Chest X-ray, PA view. Patient: 66 years old, sex M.
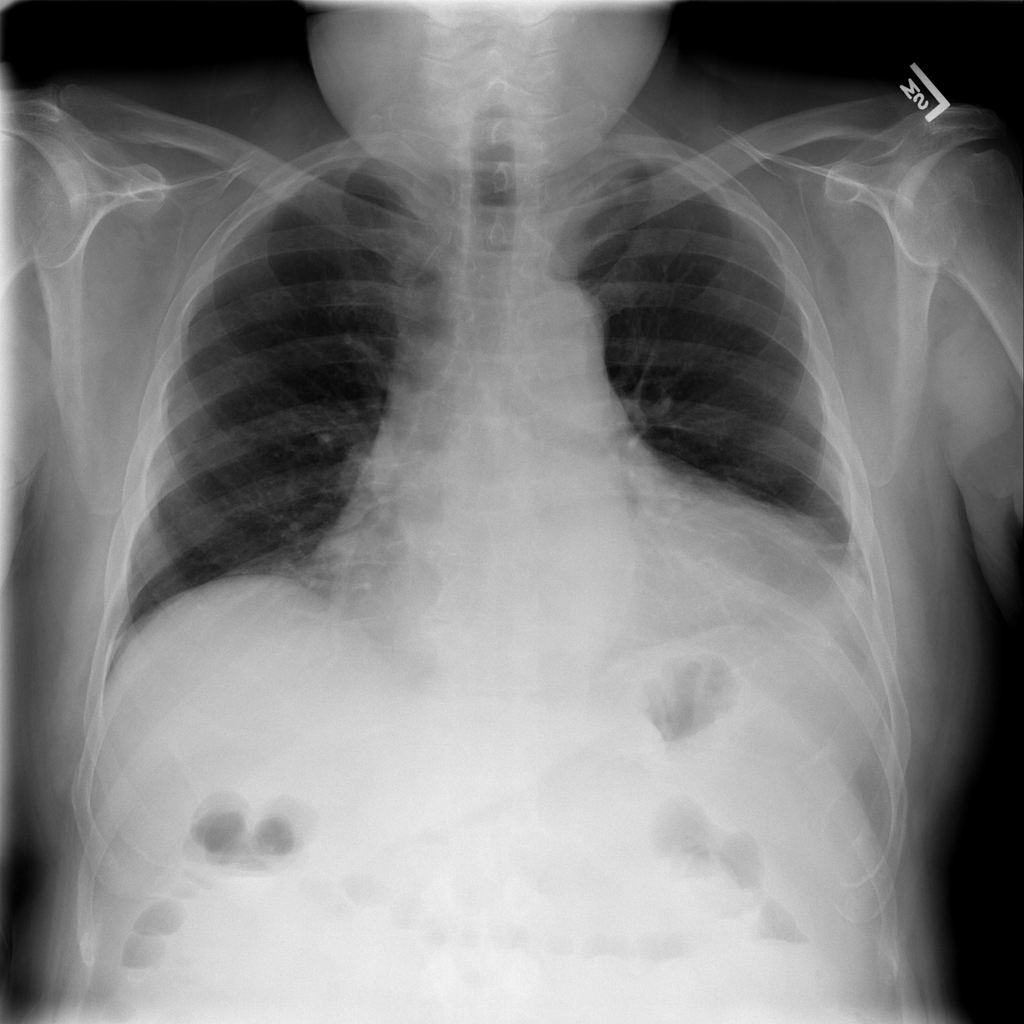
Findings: No Finding